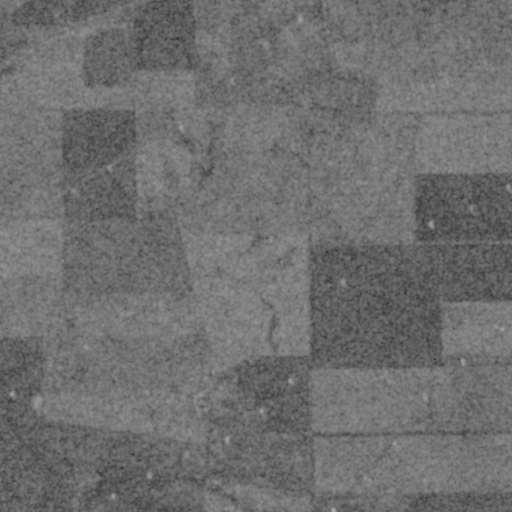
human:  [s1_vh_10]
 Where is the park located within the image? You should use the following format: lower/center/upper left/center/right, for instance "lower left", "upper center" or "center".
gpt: The park is located in the upper left of the image.
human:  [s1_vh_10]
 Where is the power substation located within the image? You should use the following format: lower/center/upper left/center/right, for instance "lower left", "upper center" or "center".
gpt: The power substation is located in the lower left of the image.
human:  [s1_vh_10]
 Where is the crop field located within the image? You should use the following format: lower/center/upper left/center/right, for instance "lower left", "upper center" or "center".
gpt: There is no crop field in the image.

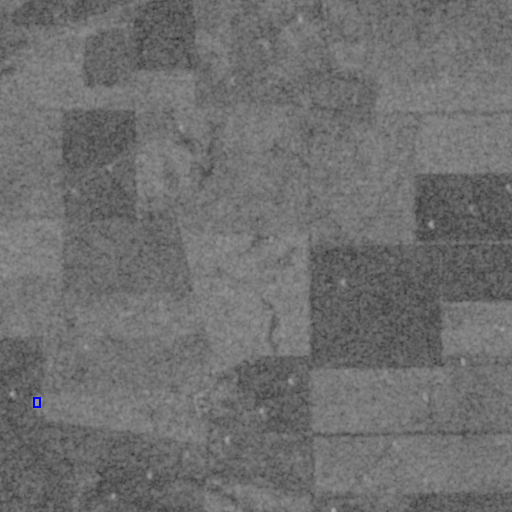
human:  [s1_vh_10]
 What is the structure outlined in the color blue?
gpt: The structure outlined in blue is a power substation.
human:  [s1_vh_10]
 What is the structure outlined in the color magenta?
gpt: There is no magenta outline.